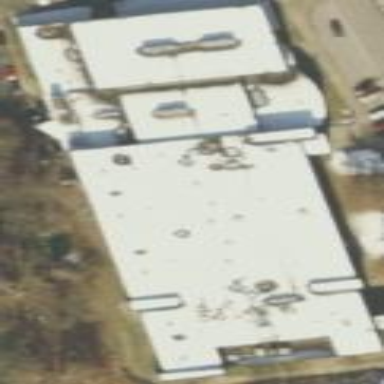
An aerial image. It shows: School building.